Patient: sex F, age 37
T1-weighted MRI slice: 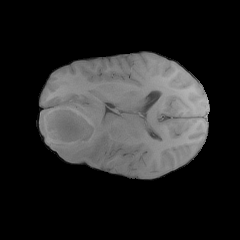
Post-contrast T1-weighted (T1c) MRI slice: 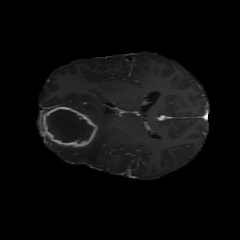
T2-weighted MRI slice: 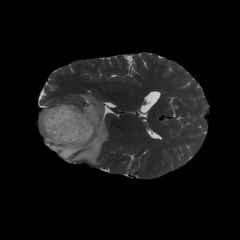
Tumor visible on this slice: yes
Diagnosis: Glioblastoma, IDH-wildtype
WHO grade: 4